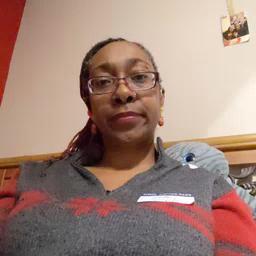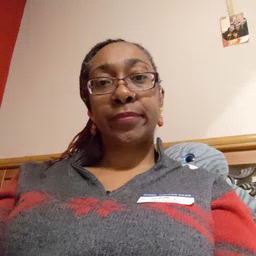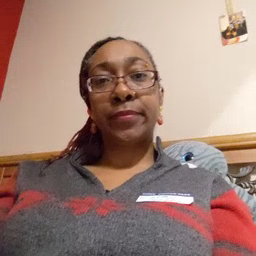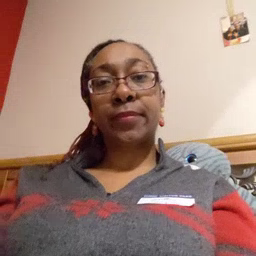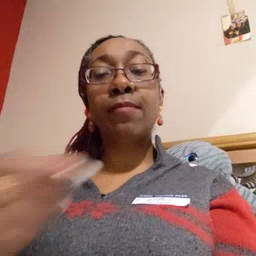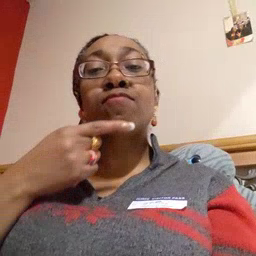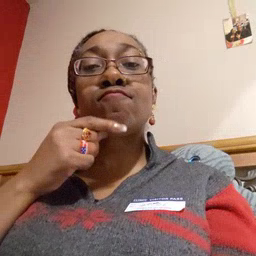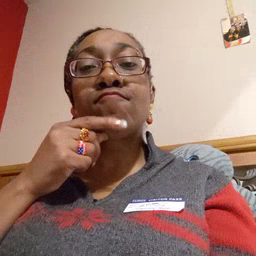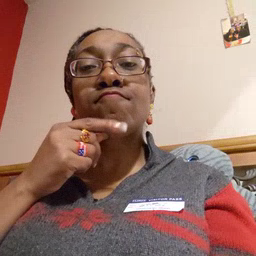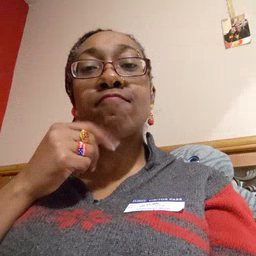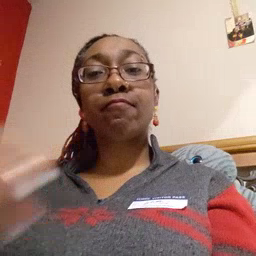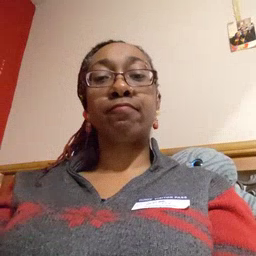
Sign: chin